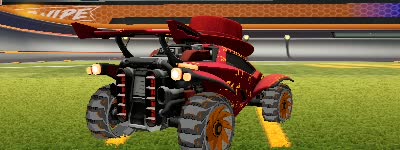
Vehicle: octane